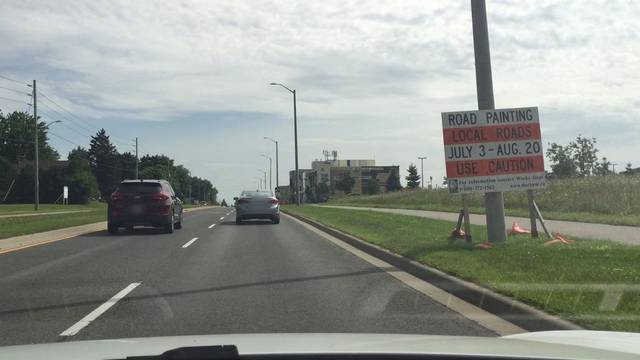
Region: Canada
Coordinates: 43.927, -78.905